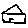
Label: house